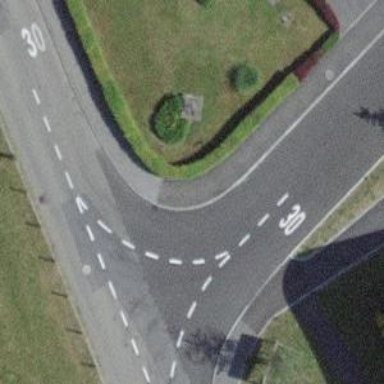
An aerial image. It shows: Kerb serving as barrier.